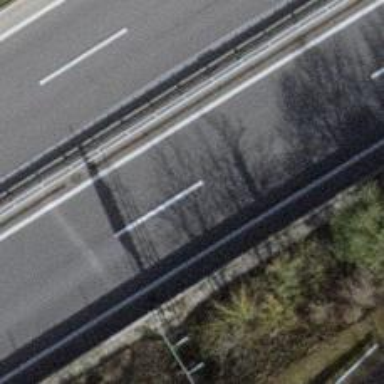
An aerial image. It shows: View of motorway.